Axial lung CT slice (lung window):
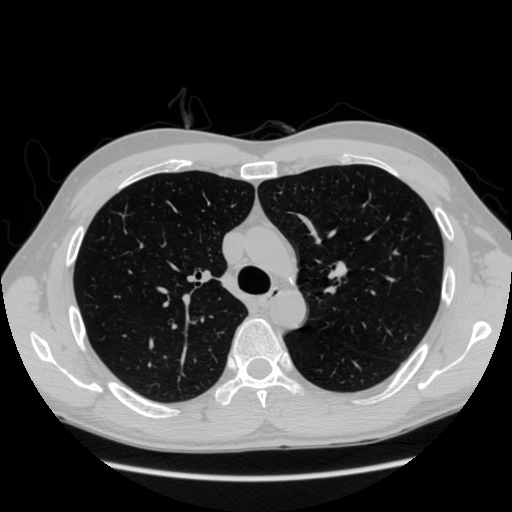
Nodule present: no